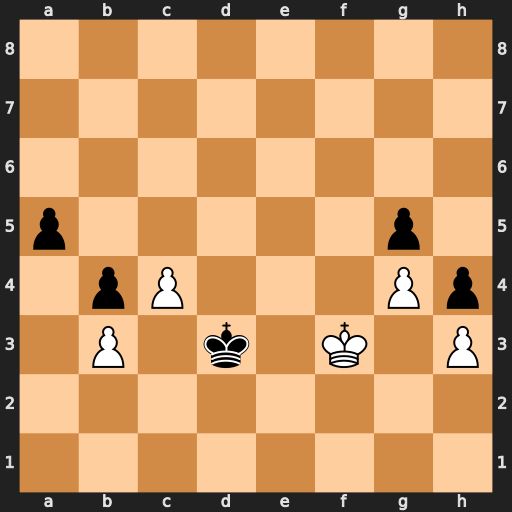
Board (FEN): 8/8/8/p5p1/1pP3Pp/1P1k1K1P/8/8
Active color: w
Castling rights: -
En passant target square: -
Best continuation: c5 a4 c6 a3 c7 a2 c8=Q a1=Q Qc4+ Kd2 Qxb4+ Qc3+ Qxc3+